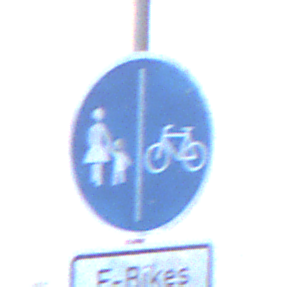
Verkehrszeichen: GetrennterRadUndGehwegRadwegRechts
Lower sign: BesondereFahrzeugeUndTransportgueter13
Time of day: SunriseSunset
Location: Outdoor (Urban)
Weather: Clear
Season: NotSpecified
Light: Natural